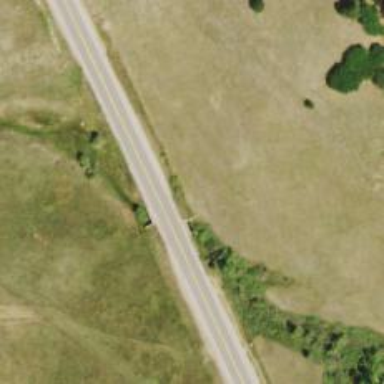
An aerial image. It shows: Secondary road on asphalt bridge.